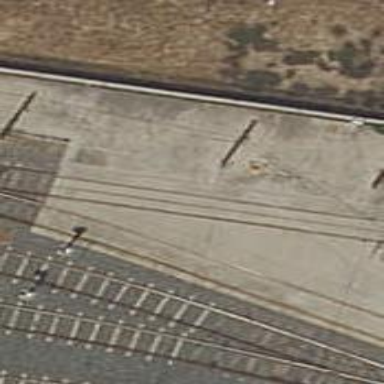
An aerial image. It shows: Yard with electrified contact line.